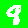
Digit: 9